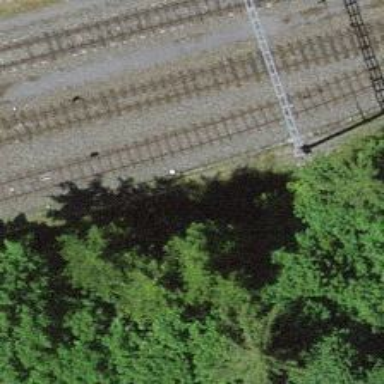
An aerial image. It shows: Narrow-gauge railway siding with electrified contact lines.